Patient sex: M
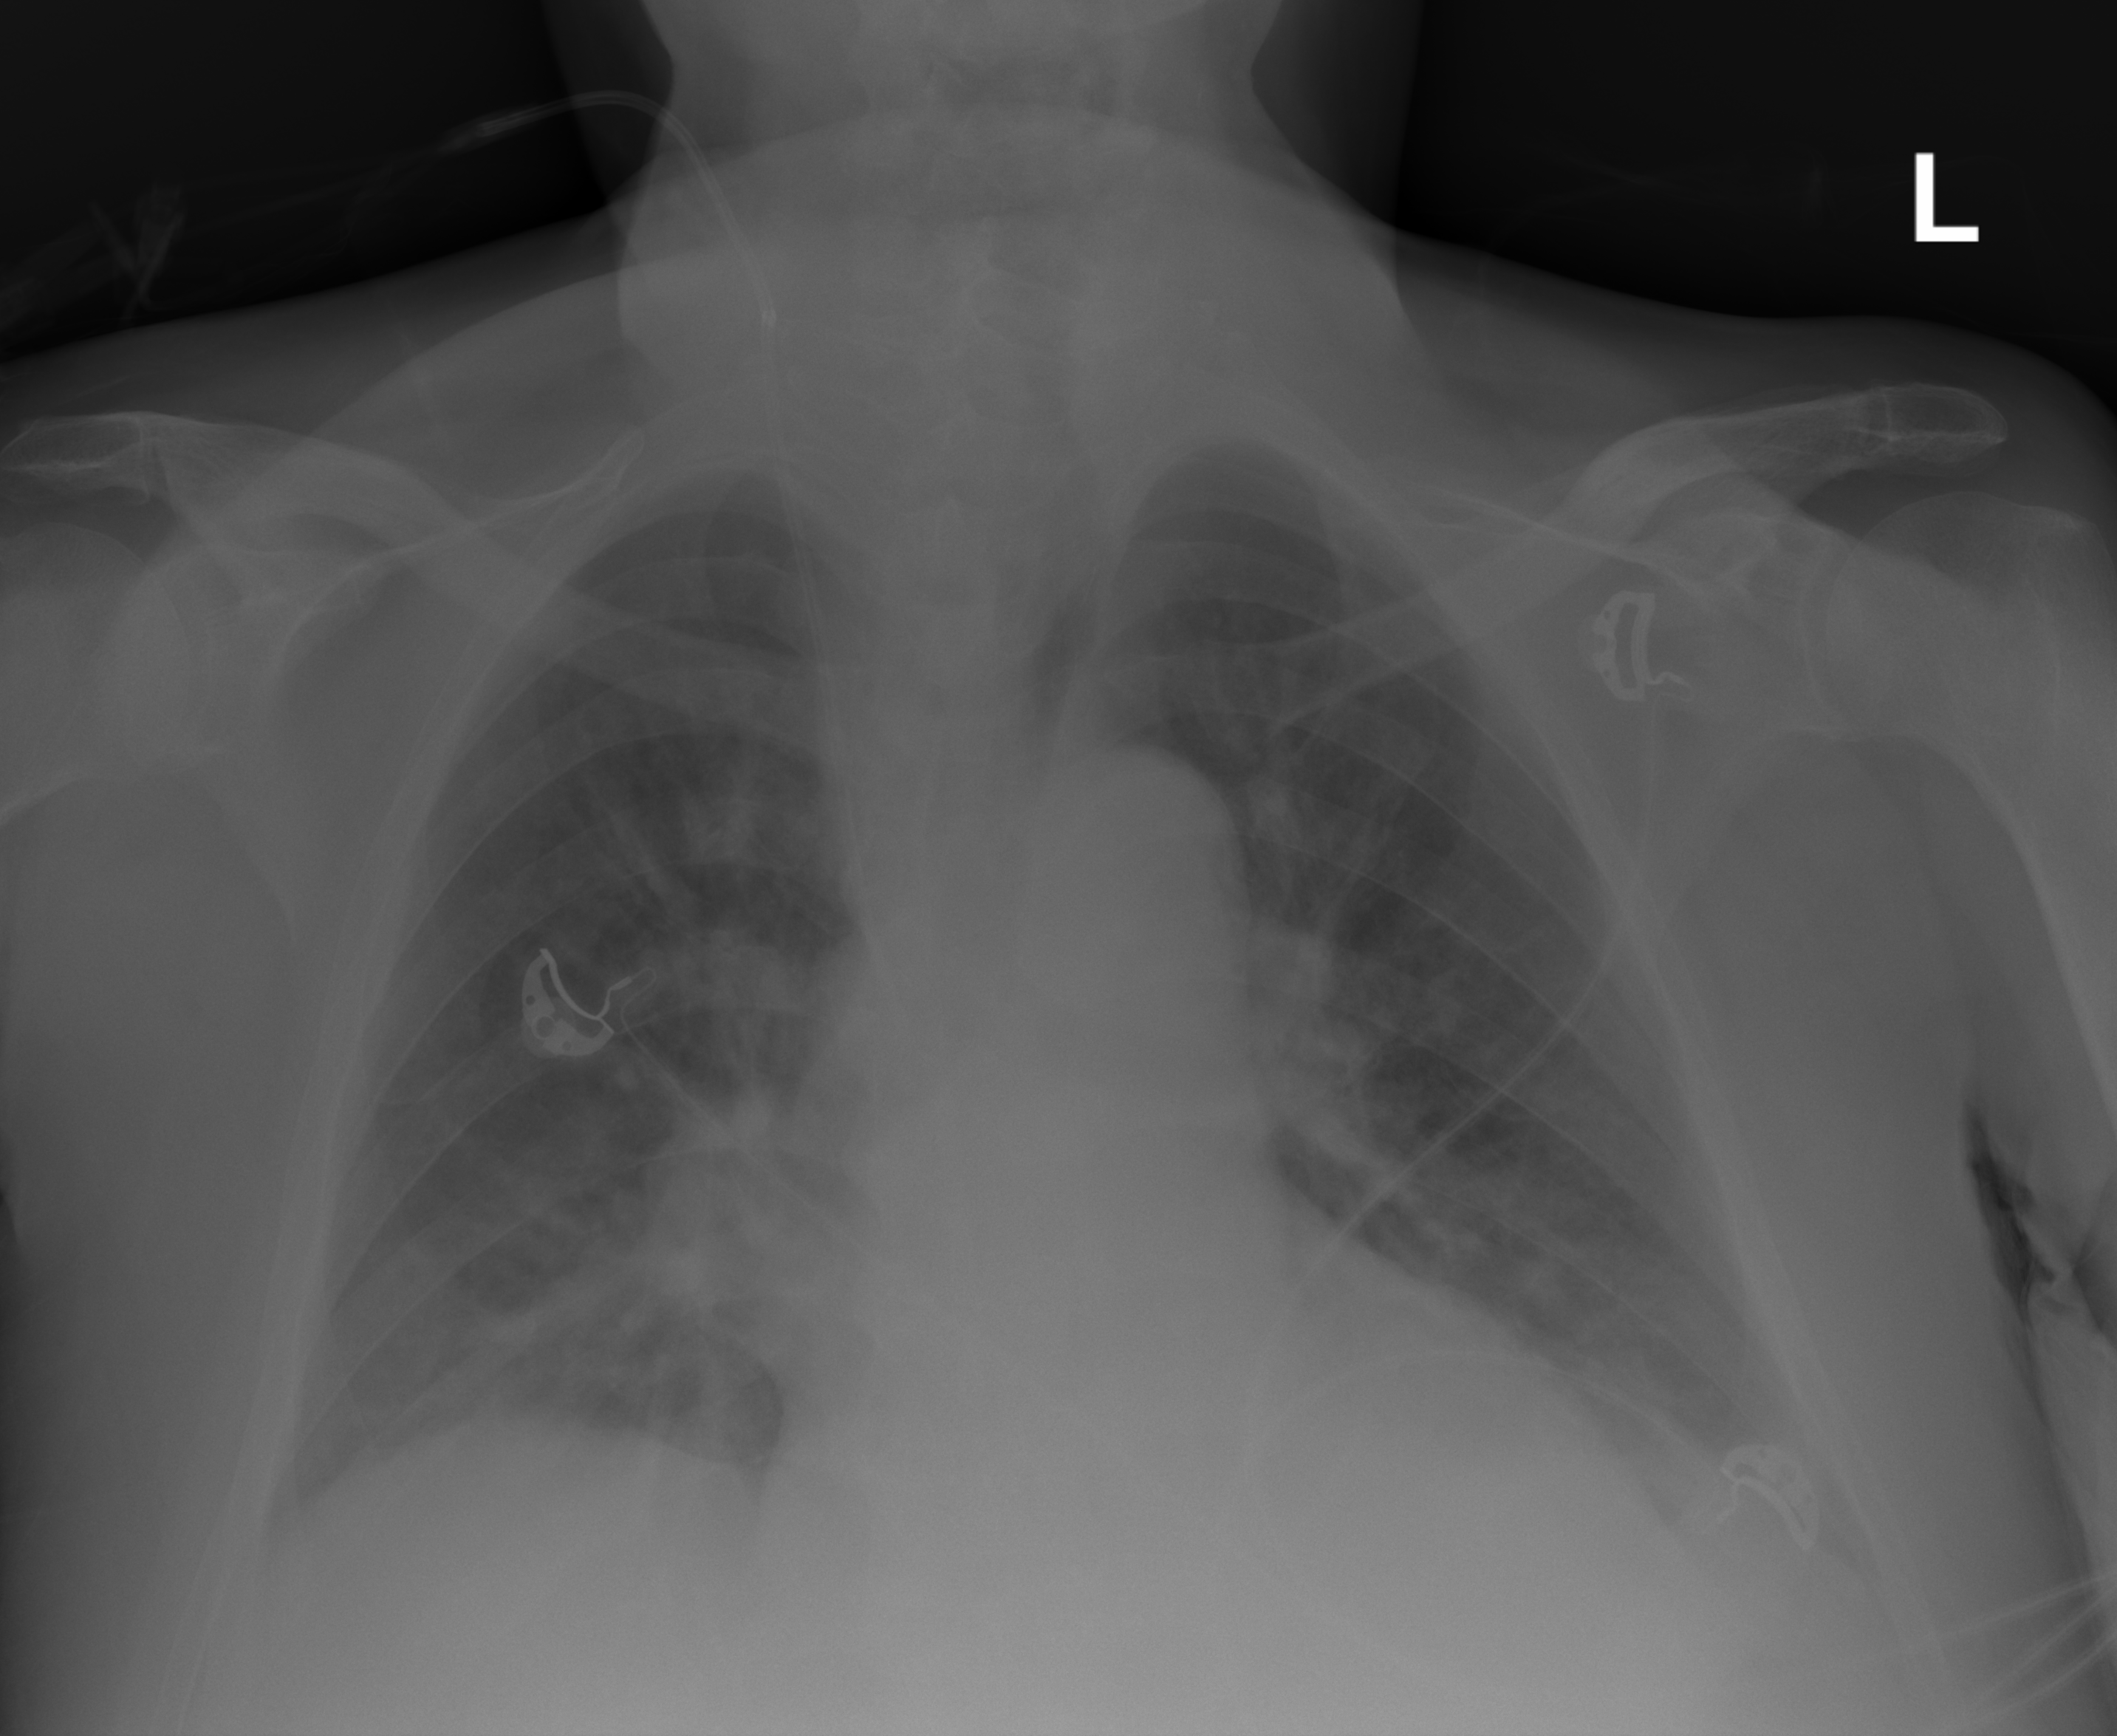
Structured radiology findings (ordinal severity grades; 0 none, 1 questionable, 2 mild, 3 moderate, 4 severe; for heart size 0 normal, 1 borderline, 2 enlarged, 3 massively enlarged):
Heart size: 1
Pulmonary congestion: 2
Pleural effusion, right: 0
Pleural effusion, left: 2
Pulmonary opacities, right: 1
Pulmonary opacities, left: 1
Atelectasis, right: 2
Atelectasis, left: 2